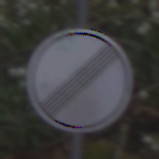
Verkehrszeichen: EndeSaemtlicherBegrenzungen
Umgebung: Outdoor, Nature
Tageszeit: MorningAfternoon
Wetter: PartlyCloudy
Licht: Natural
Jahreszeit: NotSpecified
Kontrast: LowContrast